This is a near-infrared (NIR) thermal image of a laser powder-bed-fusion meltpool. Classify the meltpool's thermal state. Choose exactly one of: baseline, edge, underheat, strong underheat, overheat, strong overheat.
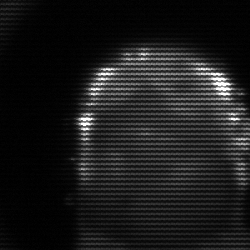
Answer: baseline